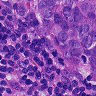
Metastatic tissue present: yes